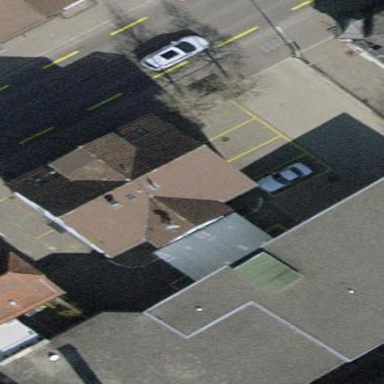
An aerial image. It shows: Gabled roof on retail building.